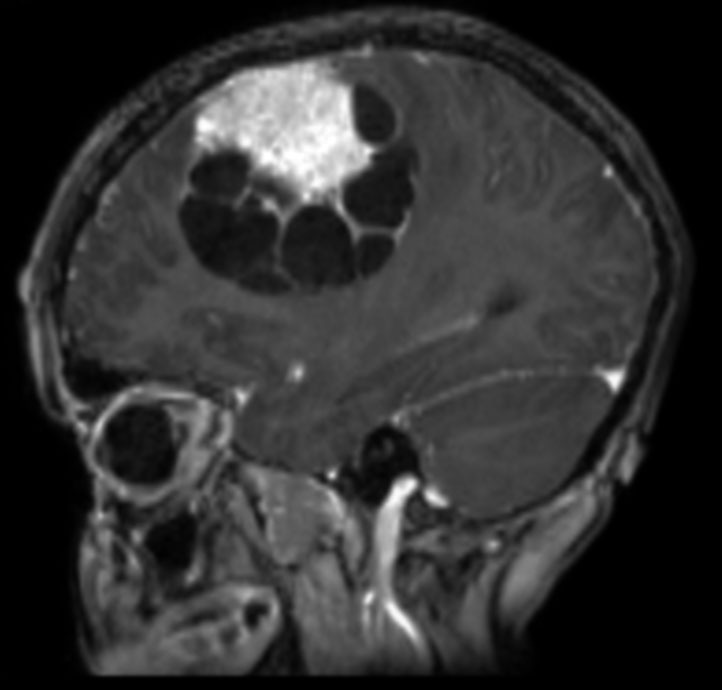
Label: meningioma